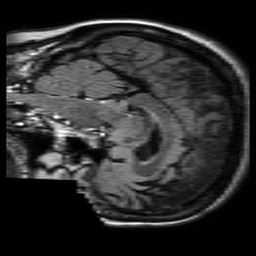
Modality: FLAIR
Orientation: sagittal
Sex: female
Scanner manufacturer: philips
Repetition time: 11 s
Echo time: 0.125 s